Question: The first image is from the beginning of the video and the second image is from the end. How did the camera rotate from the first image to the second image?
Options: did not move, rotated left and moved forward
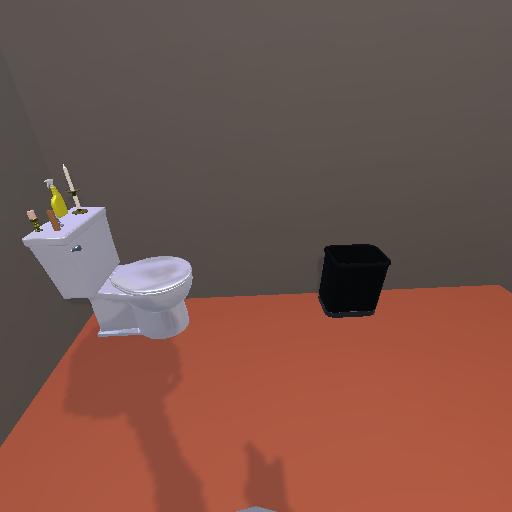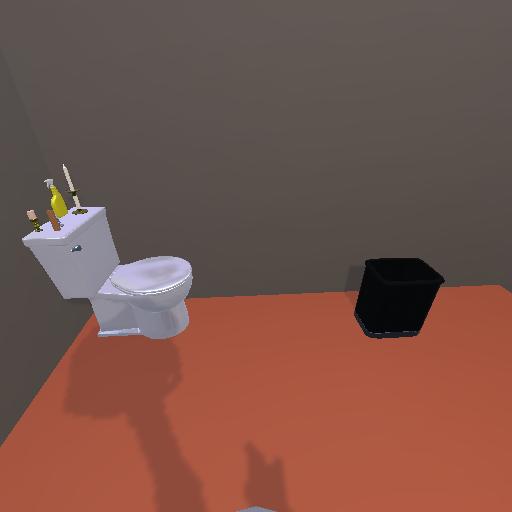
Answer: did not move